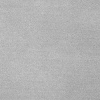
Atmospheric dust classification: dusty